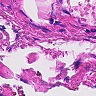
Metastatic tissue present: no